Question: I've two arrays:
'''
$arrInfoComment;
'''
Array contains ID of commented user and Comment. (For instance: 2 comments)
'''
$arrInfoExpert;
'''
Array contains ID of users. (3 users)
I'm looping arrays with foreach and printing them out of loop.
How can I put an empty '<td>-</td>' if user not commented?
'''
$expComm = '';
foreach($arrInfoComment as $comExperts){
foreach($arrInfoExpert as $ExpertID){
if($comExperts['ID'] == $ExpertID){
$expComm .= '<td><p>'.$comExperts['COMMENT'].'</p></td>';
}
}
}
echo $expComm;
'''
Structure of $arrInfoComment
'''
Array
(
[0] => Array
(
[ID] => 5
[COMMENT] => Lorem ipsum dolor sit amet, consectetur adipiscing elit. Aliquam vestibulum elementum libero, at laoreet risus sodales at. .
)
[1] => Array
(
[ID] => 3
[COMMENT] => Lorem ipsum dolor sit amet, consectetur adipiscing elit. Aliquam vestibulum elementum libero, at laoreet risus sodales at. .
)
)
'''
Structure of $arrInfoExpert
'''
Array
(
[0] => 5
[1] => 3
[2] => 4
)
'''
Attached screenshot of last result that I want to achieve.

Thanks.
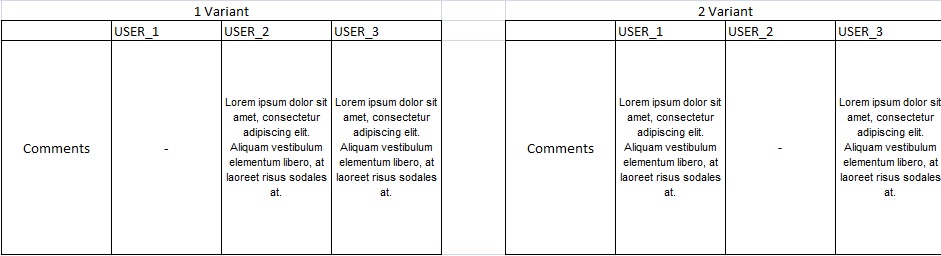
Answer: I now see the issue. You should flip the order of the foreach loops. First loop over the experts then loop over the comments.
try this?
'''
$expComm = '';
foreach($arrInfoExpert as $expertID){
$comment = '-';
foreach($arrInfoComment as $comExperts){
if ($comExperts['ID'] == $expertID){
$comment = '<p>'.$comExperts['COMMENT'].</p>;
break;
}
}
$expComm .= "<td>$comment</td>";
}
'''